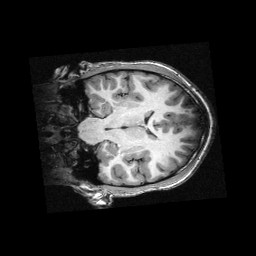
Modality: T1w
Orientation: coronal
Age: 13
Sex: female
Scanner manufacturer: siemens
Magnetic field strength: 3 T
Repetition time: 2.3 s
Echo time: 0.00336 s